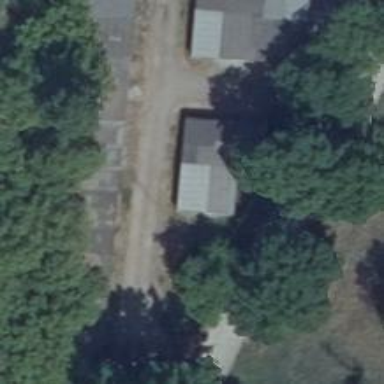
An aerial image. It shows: Garages as the designated land use.